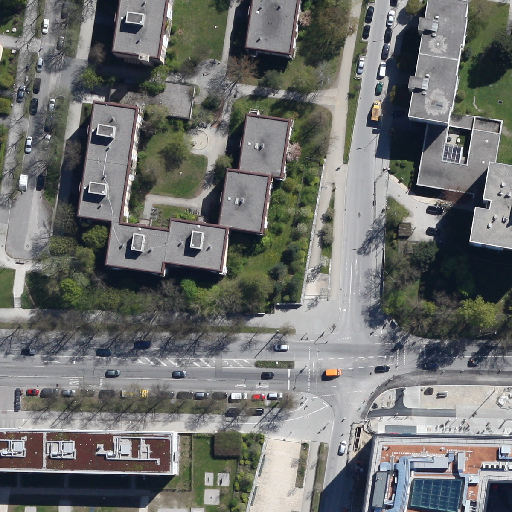
Referring expression: truck